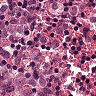
Metastatic tissue present: yes